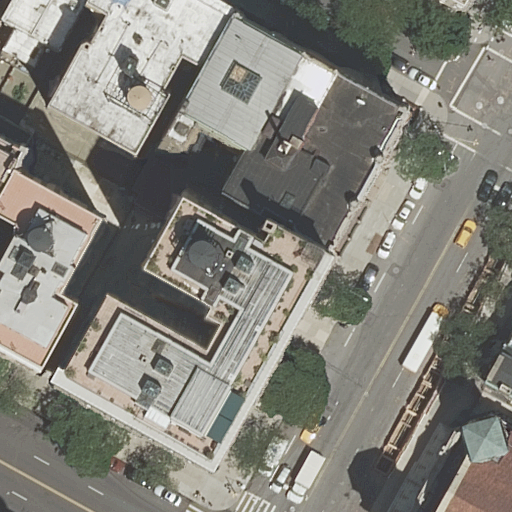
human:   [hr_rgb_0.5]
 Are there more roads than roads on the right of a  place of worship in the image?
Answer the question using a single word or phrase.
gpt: yes

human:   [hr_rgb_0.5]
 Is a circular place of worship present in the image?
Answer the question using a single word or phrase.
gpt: no

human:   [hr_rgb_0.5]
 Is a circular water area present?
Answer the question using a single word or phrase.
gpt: no

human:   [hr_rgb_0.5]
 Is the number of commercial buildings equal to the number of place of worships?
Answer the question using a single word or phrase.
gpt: no

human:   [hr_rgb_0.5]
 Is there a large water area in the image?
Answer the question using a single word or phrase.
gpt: no

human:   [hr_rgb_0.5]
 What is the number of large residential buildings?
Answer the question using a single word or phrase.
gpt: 2

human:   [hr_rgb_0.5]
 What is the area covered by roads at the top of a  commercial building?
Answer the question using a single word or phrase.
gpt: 0m2

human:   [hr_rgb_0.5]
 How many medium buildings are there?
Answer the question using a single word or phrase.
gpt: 7

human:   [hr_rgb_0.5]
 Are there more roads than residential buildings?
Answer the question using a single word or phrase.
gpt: no

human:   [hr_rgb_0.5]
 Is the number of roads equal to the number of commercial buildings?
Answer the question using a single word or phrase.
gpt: no

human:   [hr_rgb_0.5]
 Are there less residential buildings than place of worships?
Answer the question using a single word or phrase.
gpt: no

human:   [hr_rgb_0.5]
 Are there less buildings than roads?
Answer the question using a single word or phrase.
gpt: no

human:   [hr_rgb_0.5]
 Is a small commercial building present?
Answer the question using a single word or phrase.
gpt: no

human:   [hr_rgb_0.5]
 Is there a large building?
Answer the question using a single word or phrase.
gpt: yes

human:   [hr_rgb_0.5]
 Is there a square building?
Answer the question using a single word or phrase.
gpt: no

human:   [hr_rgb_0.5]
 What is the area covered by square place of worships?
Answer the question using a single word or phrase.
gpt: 0m2

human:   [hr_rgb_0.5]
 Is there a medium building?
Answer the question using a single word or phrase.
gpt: yes

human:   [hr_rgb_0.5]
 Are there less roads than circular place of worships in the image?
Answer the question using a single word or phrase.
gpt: no

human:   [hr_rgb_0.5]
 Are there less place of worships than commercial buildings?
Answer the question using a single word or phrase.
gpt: no

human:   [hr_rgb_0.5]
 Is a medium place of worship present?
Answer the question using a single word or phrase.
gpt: no

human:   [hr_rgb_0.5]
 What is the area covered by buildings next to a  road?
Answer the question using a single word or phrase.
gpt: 6359m2

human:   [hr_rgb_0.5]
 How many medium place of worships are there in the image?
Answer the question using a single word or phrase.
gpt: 0

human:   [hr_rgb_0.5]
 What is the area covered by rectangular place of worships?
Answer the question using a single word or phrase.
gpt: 0m2

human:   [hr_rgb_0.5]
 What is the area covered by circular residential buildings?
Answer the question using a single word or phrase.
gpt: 0m2

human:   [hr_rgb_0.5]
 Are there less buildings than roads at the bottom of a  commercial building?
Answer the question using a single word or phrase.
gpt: no

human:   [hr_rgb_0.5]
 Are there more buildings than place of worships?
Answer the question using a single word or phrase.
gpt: yes

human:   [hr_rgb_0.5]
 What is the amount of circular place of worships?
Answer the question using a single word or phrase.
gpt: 0

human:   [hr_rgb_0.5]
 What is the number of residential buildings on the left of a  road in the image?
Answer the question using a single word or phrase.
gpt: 7

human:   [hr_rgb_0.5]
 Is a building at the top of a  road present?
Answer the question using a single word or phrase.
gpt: yes

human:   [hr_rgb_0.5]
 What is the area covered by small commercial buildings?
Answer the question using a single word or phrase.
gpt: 0m2

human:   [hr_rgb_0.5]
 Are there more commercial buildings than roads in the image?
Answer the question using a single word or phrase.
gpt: no

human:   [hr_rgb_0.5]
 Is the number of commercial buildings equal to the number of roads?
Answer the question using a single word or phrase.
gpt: no

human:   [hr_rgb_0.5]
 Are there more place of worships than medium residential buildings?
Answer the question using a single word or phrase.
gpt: no

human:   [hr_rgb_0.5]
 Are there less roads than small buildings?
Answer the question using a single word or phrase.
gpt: no

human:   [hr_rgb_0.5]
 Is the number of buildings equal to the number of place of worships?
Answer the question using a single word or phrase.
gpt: no

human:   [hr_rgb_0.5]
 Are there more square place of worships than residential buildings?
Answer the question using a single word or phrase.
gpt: no